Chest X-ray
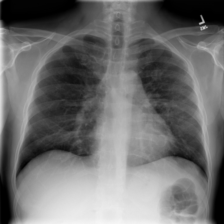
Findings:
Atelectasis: negative
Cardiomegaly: negative
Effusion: negative
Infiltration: negative
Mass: negative
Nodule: negative
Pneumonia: negative
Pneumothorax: negative
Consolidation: negative
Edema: negative
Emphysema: negative
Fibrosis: negative
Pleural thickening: negative
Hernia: negative